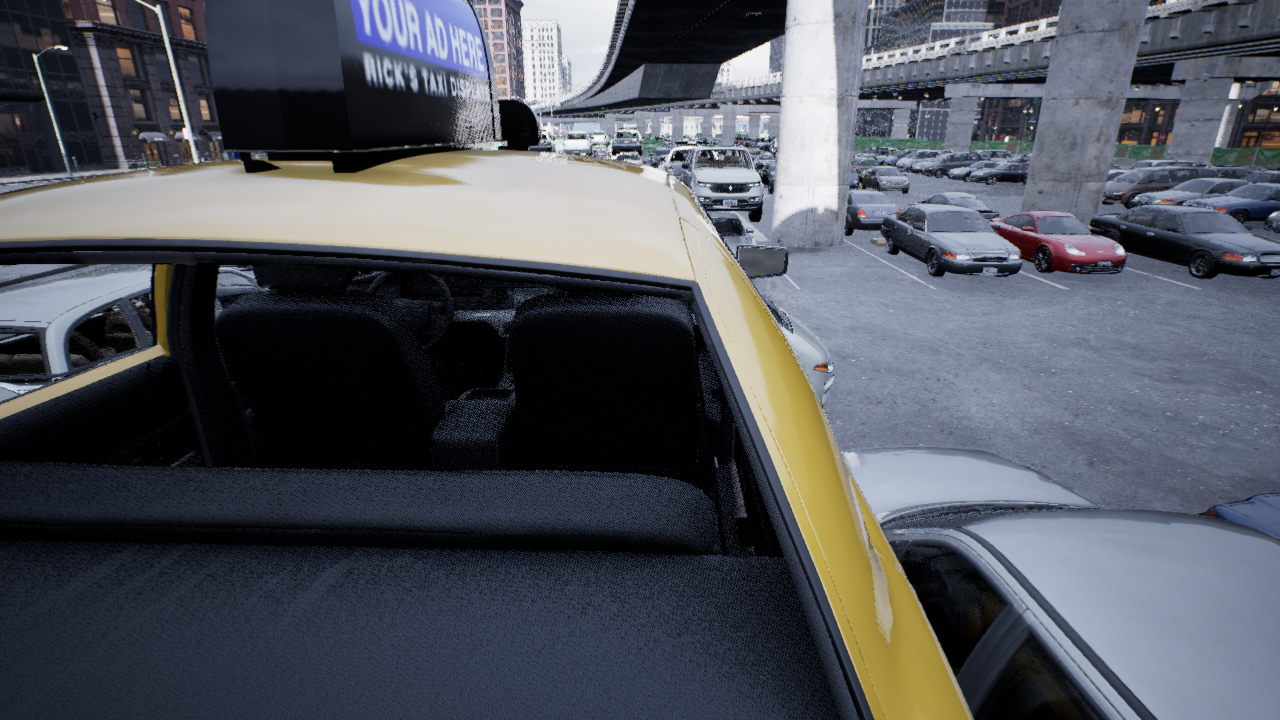
Venue: arterial
Lighting: overcast
Vehicle rig: minivan